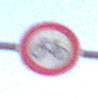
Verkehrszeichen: VerbotRadverkehr
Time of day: SunriseSunset
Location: Outdoor (RoadRail)
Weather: PartlyCloudy
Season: NotSpecified
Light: Natural